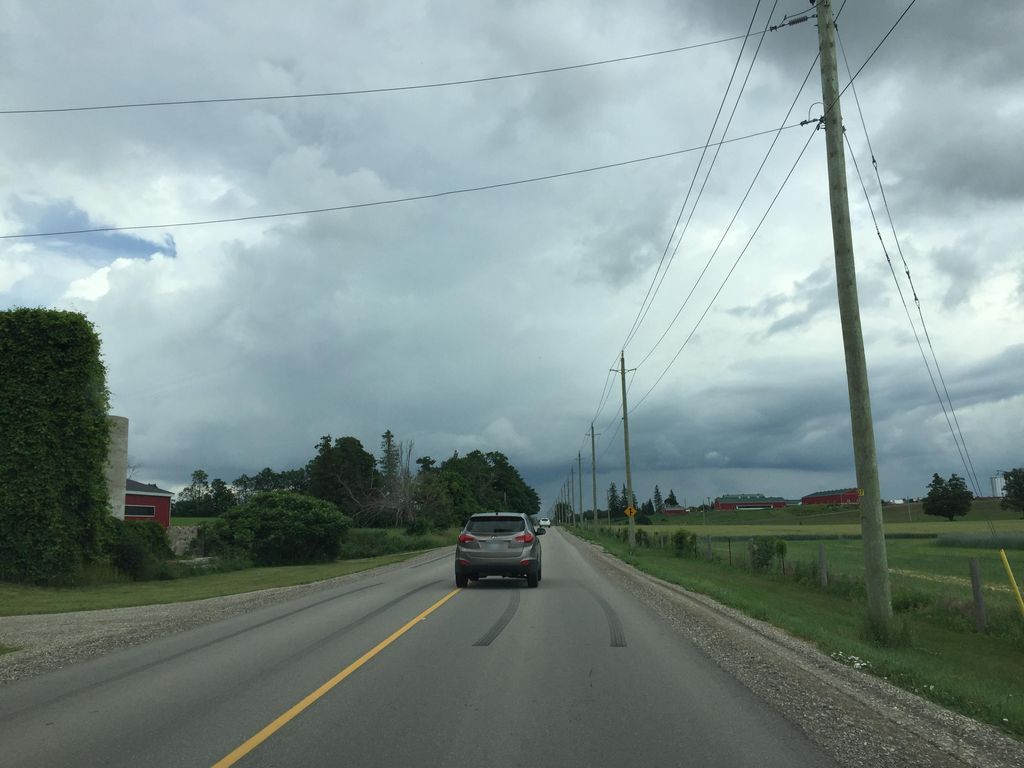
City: kitchener-waterloo